Question: I'm currently working on an application using WPF.
And I can't but help to notice the difference in ScrollViewer functionality compared to the Windows Store App variant.
When I'm at the edge of the screen and the edge of a ScrollViewer and I want to slide so that I'd move away from the edge. I see the windows desktop or menubar (when at the bottom of the screen).
Is there a solution to prevent this scroll behaviour from happening? It is rather annoying (and ugly!) when your scrolling till the edge of the screen and then get bumped back and see a bit of the windows platform underneath.
This behaviour is fixed in the Windows Store App ScrollViewer..
I tried overwriting the 'ScrollChanged' and checking if f.e. 'horizontalOffset == 0 && horizontalChange < 0' and return if this is the case. But this check doesn't seem to work (since then it's probably already too late).
And I can't seem to find the way Windows Store Apps have fixed this.

Perhaps you guys have an idea?
---
Reproduction for WPF projects in .NET 4.5.1
This piece of XAML re-creates my problem in WPF. However in Windows Store App the problem doesn't seem to exist.
How can I prevent this behaviour when scrolling to and/or over the edges of my application?
'''
<Window x:Class="WpfApplication1.MainWindow"
xmlns="http://schemas.microsoft.com/winfx/2006/xaml/presentation"
xmlns:x="http://schemas.microsoft.com/winfx/2006/xaml"
Title="MainWindow" Height="350" Width="525" ResizeMode="NoResize" WindowState="Maximized" WindowStyle="None">
<Grid>
<ScrollViewer HorizontalScrollBarVisibility="Hidden" VerticalScrollBarVisibility="Hidden" PanningMode="Both">
<Rectangle Height="2500" Stroke="Black" Width="3500" HorizontalAlignment="Left" VerticalAlignment="Top">
<Rectangle.Fill>
<LinearGradientBrush EndPoint="0.5,1" StartPoint="0,0.5">
<GradientStop Color="#FF00FF68" Offset="0"/>
<GradientStop Color="Red" Offset="1"/>
<GradientStop Color="#FF95FF00" Offset="0.506"/>
</LinearGradientBrush>
</Rectangle.Fill>
</Rectangle>
</ScrollViewer>
</Grid>
</Window>
'''
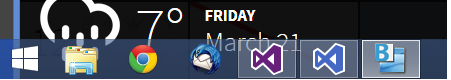
Answer: This is the default Windows 8 behavior related to scrolling. Your entire app will "bounce" when hitting the edge of a scroll-able view. This happens in every single cases and is part of the system animations. You can see it, for instance, in the Windows Explorer when in a long list of folders. This only happens when scrolling through touch and, if I remember correctly, on non full-screen applications. I do not currently have access to a Windows 8 machine to test this claim .
The Modern environment is a completely separate application environment and does not handle touch gestures in the same way at all. This is why this behavior does not exists in a WinRT application.
: This effect is called the Manipulation Boundary Feedback. It triggers when a manipulation event goes beyond the limits of its container. You can disable it overriding the 'OnManipulationBoundaryFeedback(ManipulationBoundaryFeedbackEventArgs)' method on the affected 'UIElement' like so:
'''
class NoTouchFeedbackWindow : Window
{
protected override void OnManipulationBoundaryFeedback(ManipulationBoundaryFeedbackEventArgs e)
{
e.Handled = true;
}
}
'''
This could also be done directly on your ScrollViewer or any control up the chain.
You can find more information about this behavior on:
- <URL>
Hopefully, this should solve your issue.